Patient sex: F
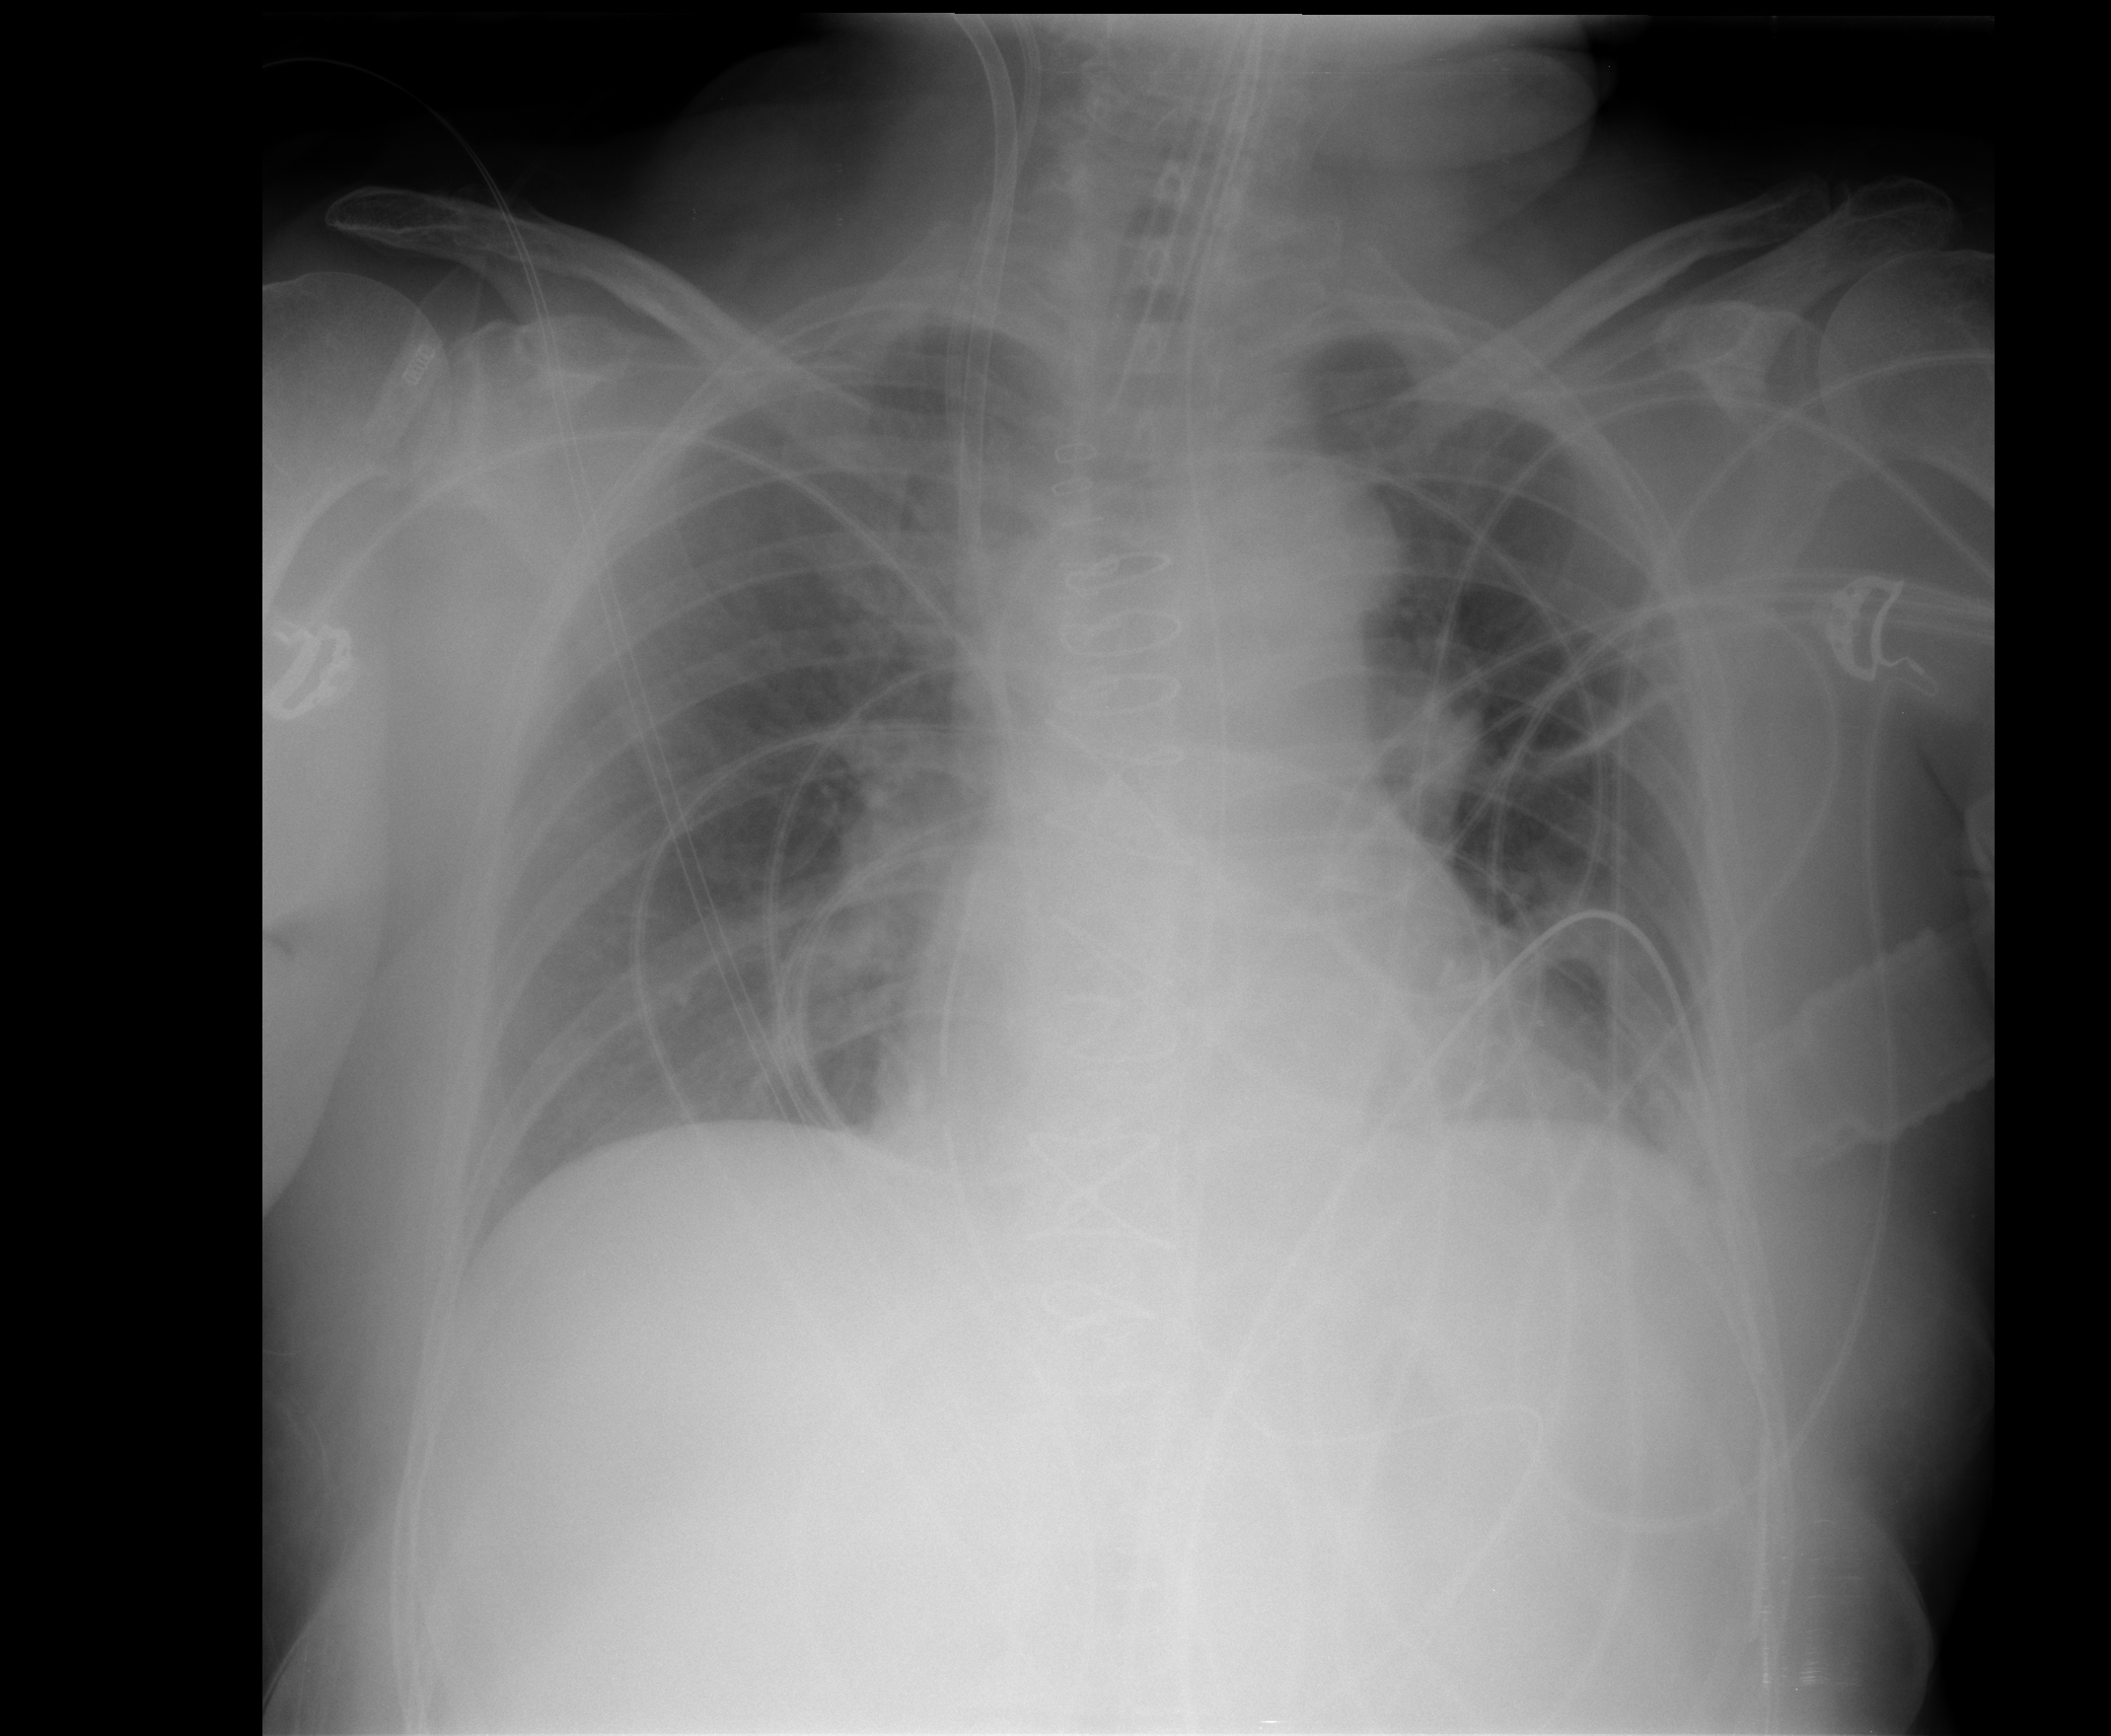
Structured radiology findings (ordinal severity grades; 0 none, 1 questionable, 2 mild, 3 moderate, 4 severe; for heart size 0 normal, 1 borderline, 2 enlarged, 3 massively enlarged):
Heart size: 0
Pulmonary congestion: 0
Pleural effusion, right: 0
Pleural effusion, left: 1
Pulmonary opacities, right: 0
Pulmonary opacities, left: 0
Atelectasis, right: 0
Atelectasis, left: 2